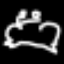
Label: frog